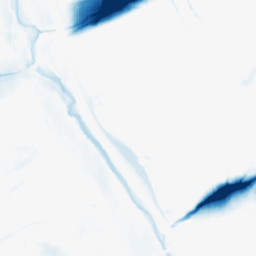
Category: morphological
Decomposition family: morphological_ellipse
Decomposition parameters: operation: closing
width: 50
height: 10
Upsampling method: sinc_hamming
Upsampling parameters: scale: 4
kernel_size: 16
Upsampling scale: 4